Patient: sex M, age 60
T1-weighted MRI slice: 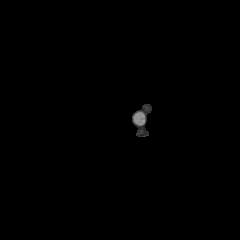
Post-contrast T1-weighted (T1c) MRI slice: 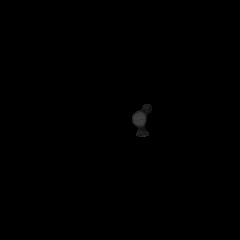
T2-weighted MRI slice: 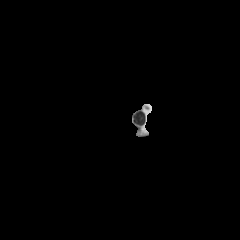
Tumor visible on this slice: no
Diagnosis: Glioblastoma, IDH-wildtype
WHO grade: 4